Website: home-depot
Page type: review-order
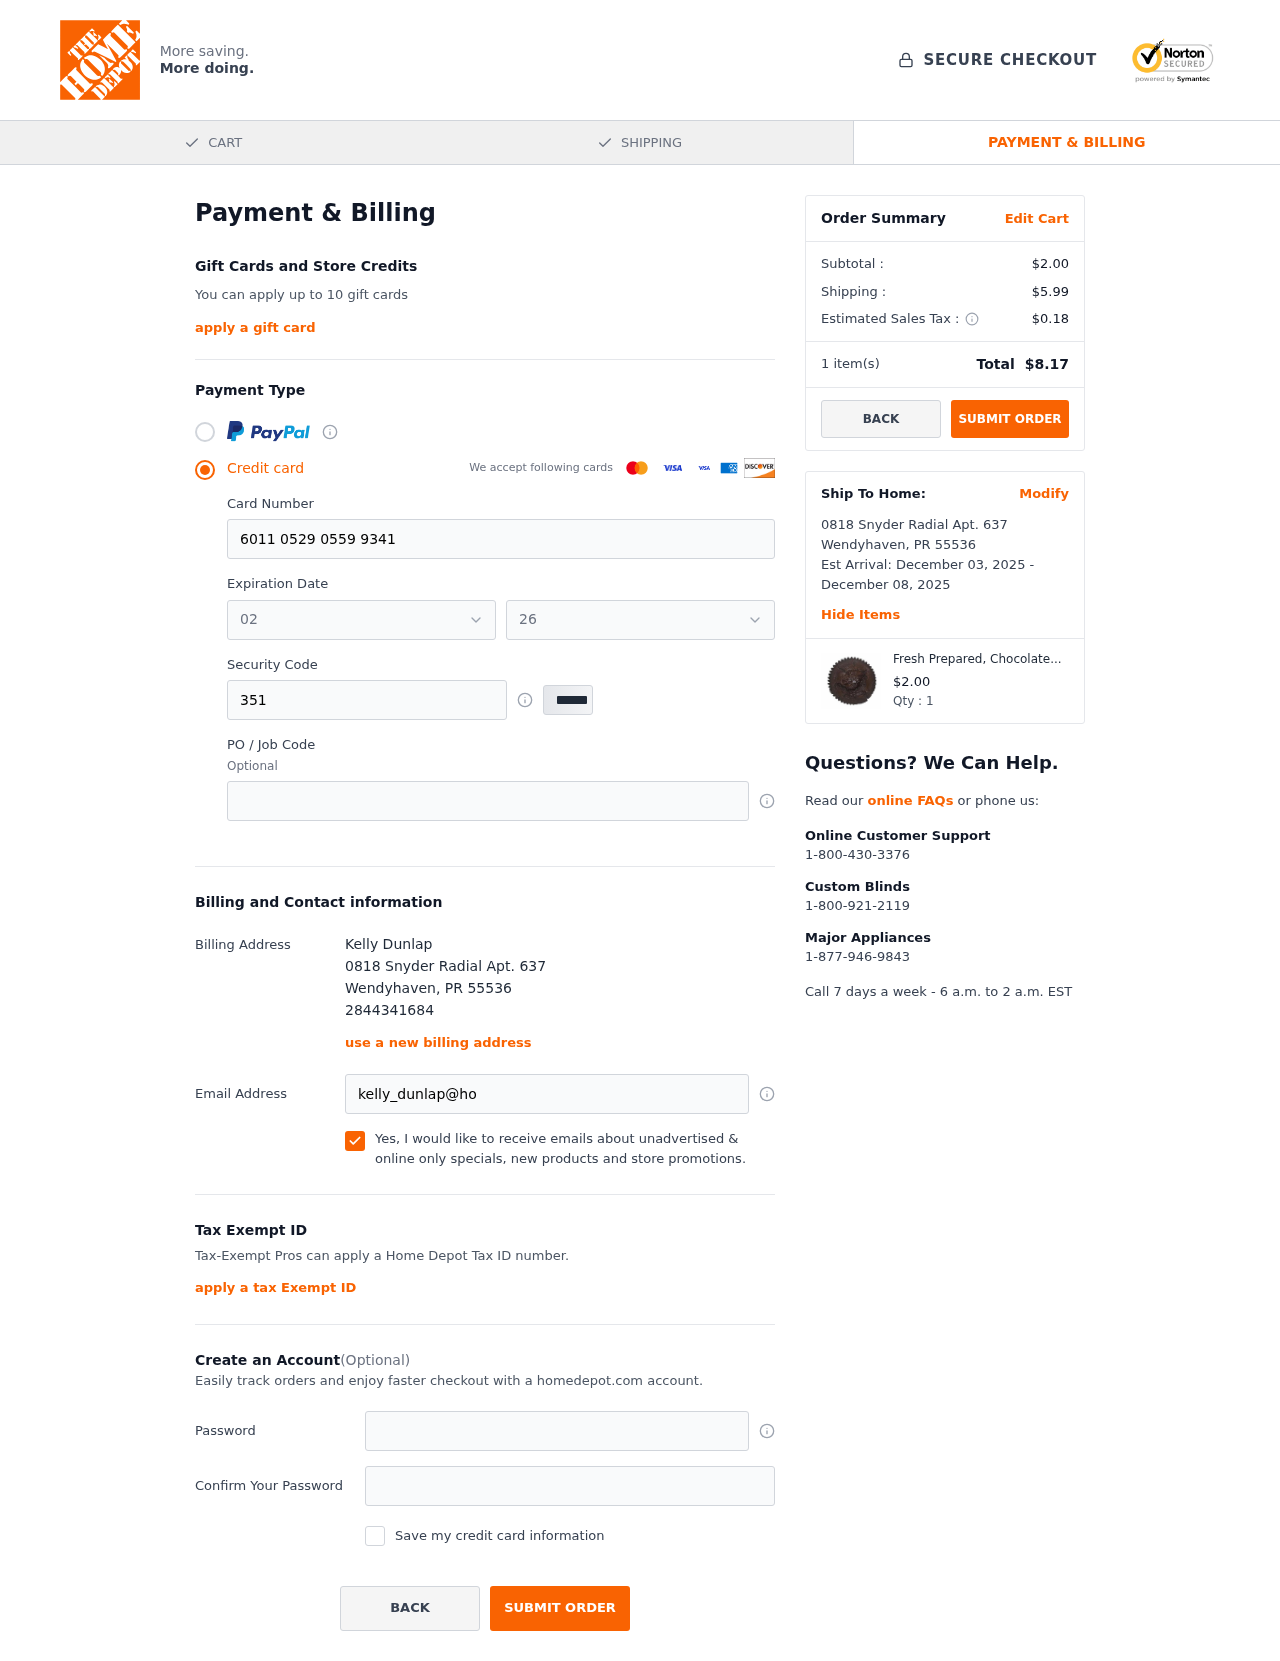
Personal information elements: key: PII_CARD_EXPIRY_MONTH
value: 02
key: PII_CARD_EXPIRY_YEAR
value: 26
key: PII_CITY
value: Wendyhaven
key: PII_FULLNAME
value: Kelly Dunlap
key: PII_PHONE
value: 2844341684
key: PII_POSTCODE
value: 55536
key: PII_STATE_ABBR
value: PR
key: PII_STREET
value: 0818 Snyder Radial Apt. 637
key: PII_CARD_NUMBER
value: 6011 0529 0559 9341
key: PII_CARD_CVV
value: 351
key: PII_EMAIL
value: kelly_dunlap@hotmail.com
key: PII_STATE
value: PR
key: PII_POSTCODE_FULL
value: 55536
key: PII_POSTCODE_NUMERIC
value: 55536
Product elements: key: PRODUCT1_NAME
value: Fresh Prepared, Chocolate Chip Muffin
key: PRODUCT1_PRICE
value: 2
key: PRODUCT1_QUANTITY
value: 1
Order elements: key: ORDER_SUBTOTAL
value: $2.00
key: ORDER_SHIPPING_COST
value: $5.99
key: ORDER_TAX
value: $0.18
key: ORDER_NUM_ITEMS
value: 1
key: ORDER_TOTAL
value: $8.17
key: ORDER_SHIPPING_DATE
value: December 03, 2025
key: ORDER_DELIVERY_DATE
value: December 08, 2025